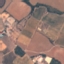
Label: PermanentCrop